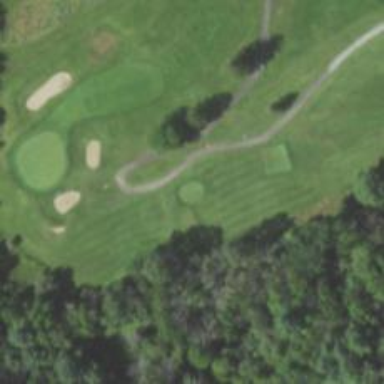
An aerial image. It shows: Golf tee.